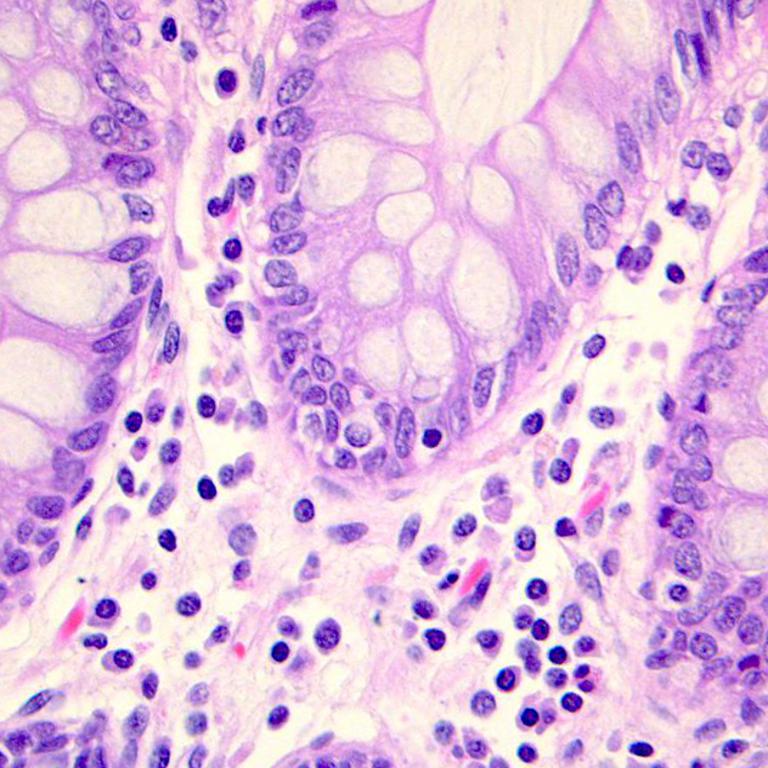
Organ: colon
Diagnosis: benign